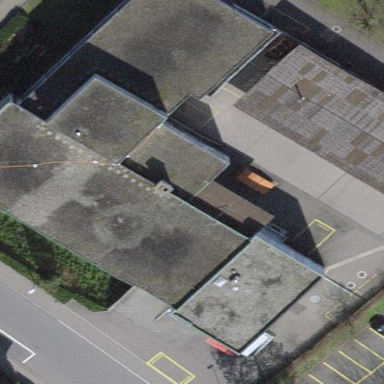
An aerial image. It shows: Industrial building.